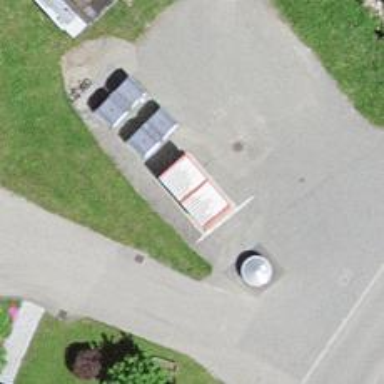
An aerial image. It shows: Public transport shelter.